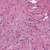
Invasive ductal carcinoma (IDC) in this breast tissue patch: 1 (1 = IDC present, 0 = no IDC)